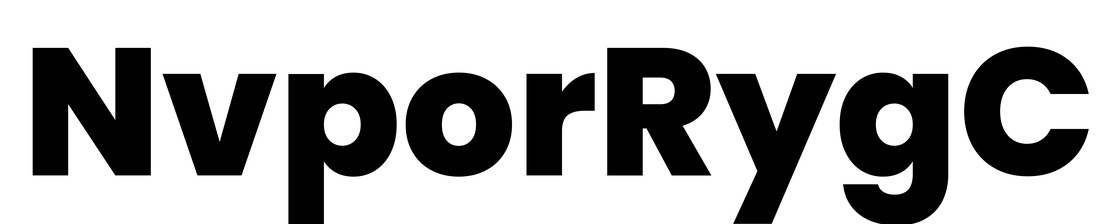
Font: Poppins-ExtraBold